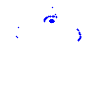
Particle: kaon